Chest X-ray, PA view. Patient: 64 years old, sex M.
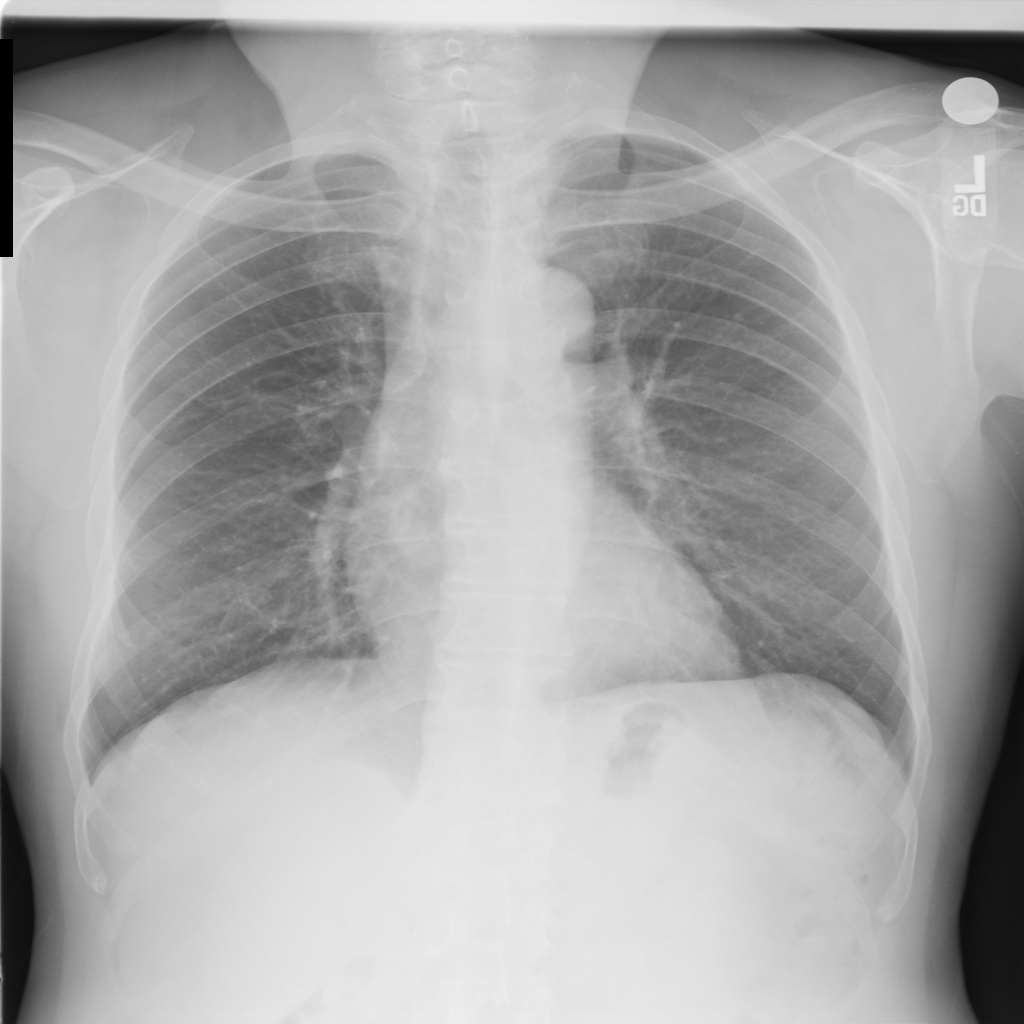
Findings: No Finding